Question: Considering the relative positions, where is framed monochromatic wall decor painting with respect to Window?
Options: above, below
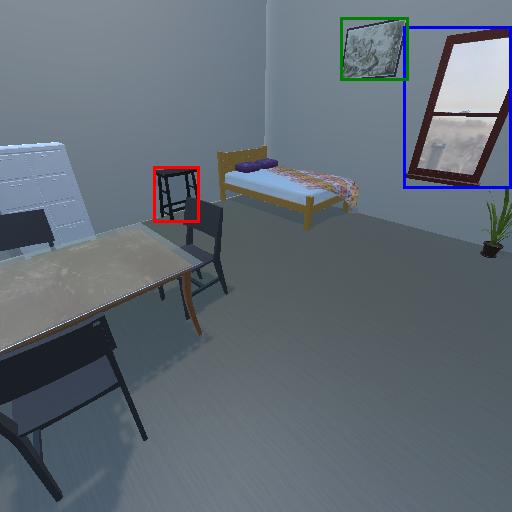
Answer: above